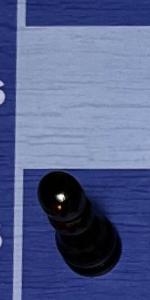
Label: Pawn_Black